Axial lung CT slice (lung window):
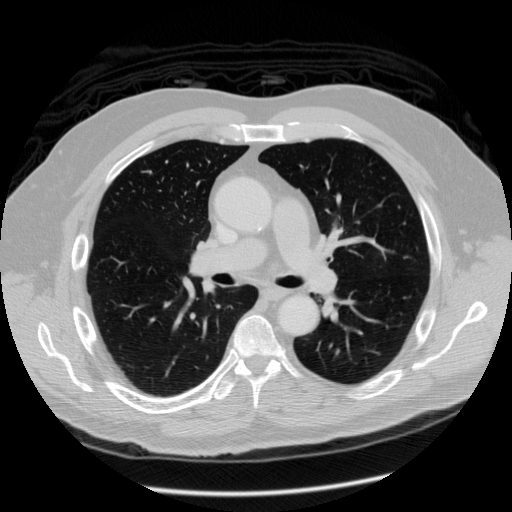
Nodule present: no